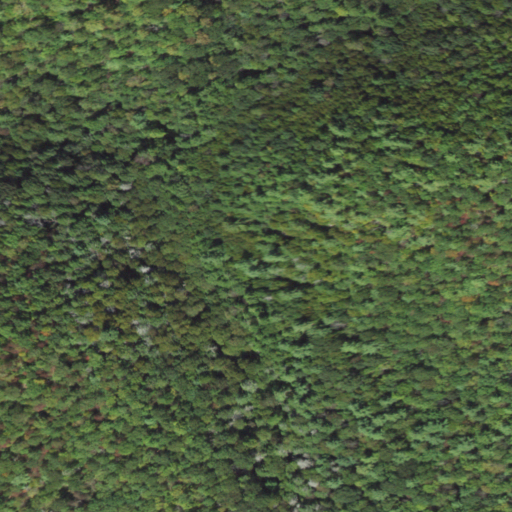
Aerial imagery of gap in Pennsylvania named Wolfe Gap containing evergreen forest, mixed forest, deciduous forest, and open development